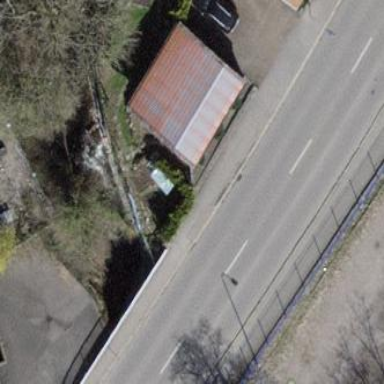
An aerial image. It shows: Garage building.